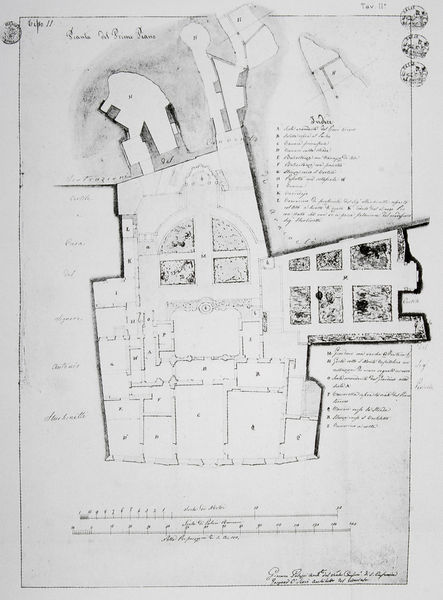
Titel: Grundriss des Piano Nobile und des Gartens von Pietro da Cortonas Haus in der Via della Pedacchia, Rom
Künstler: Giacomo Palazzi
Institution: unbekannt
Schlagwörter: wasser, weiß, bäume, see, stadt, teich, fenster, grau, hell, raum, schwarz, skizze, zeichnung, zimmer, anlage, gebäude, haus, park, schloss, wand, architektur, rahmen, felder, kirche, wege, blatt, turm, garten, schrift, papier, rahmung, ansicht, mauer, gelände, grenze, linien, platz, rand, zahlen, umriss, befestigung, aufsicht, foto, fotografie, wände, buch, burg, kloster, rechteck, dom, festung, stich, schwarzweiß, text, buchstaben, beschriftung, stempel, topografie, räume, entwurf, buchseite, geometrisch, mauern, schwart, rechteckig, kapelle, beet, beete, parterre, plan, nummerierung, kräuter, bau, handschrift, beschreibung, bauen, legende, grundriss, massstab, aufriss, rondell, abgrenzung, aufteilung, beschriftet, lageplan, planung, einteilung, grundris, wörter, gartenkunst, sckell, grudriss, architketur, erläuterung, liste, masstäbe, parik, skell